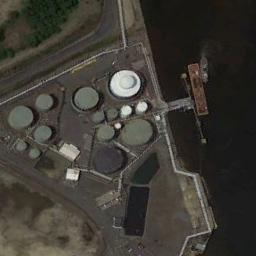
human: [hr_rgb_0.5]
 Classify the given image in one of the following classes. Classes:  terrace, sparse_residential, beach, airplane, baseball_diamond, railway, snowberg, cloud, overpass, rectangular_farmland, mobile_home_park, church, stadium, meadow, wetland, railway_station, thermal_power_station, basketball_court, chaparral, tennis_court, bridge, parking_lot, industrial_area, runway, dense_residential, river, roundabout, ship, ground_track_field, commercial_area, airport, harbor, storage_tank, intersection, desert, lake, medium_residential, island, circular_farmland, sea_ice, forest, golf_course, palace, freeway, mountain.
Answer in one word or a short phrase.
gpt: storage_tank